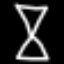
Label: hourglass